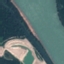
Label: River